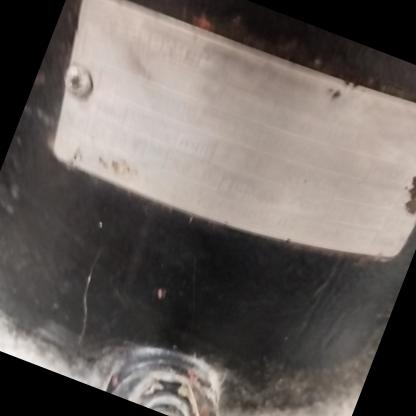
Klasa: tabliczka-znamionowa